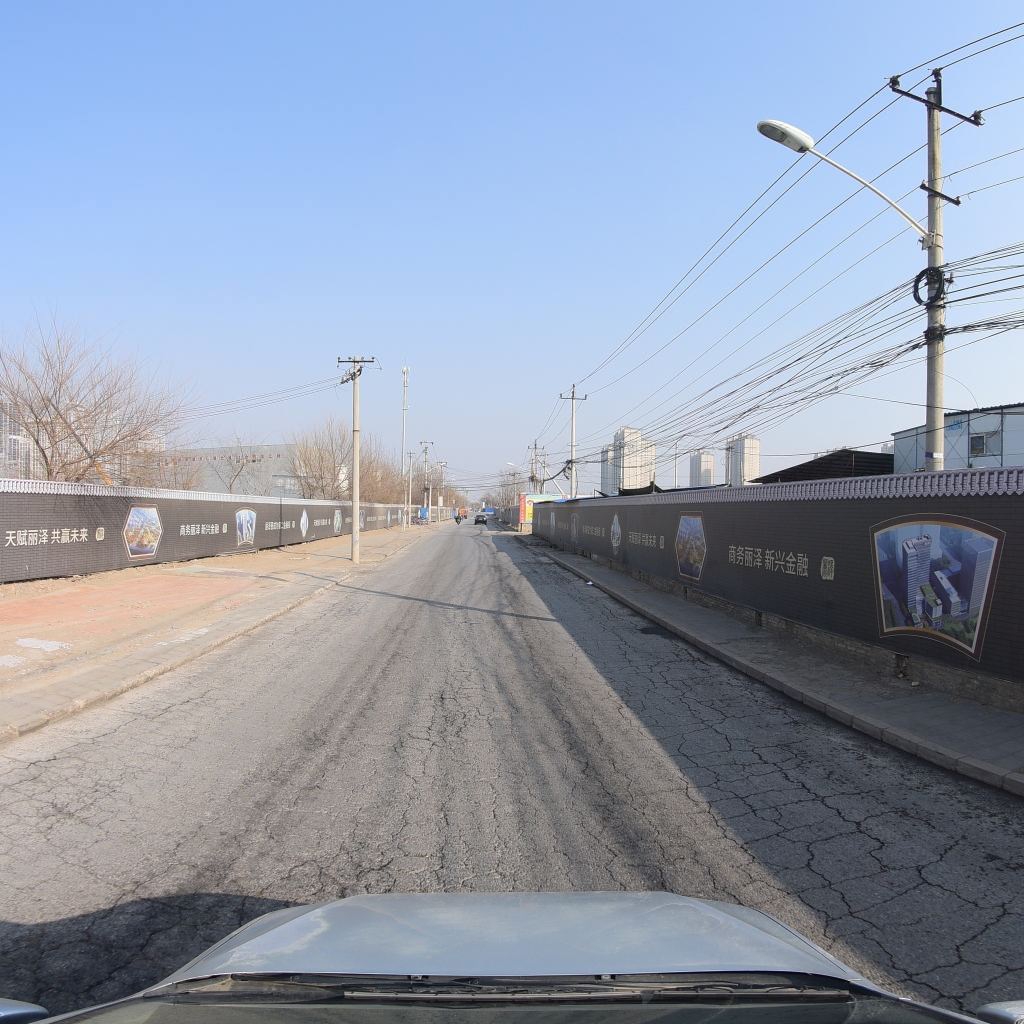
Region: Fengtai
Road damage annotations: manhole cover, alligator crack